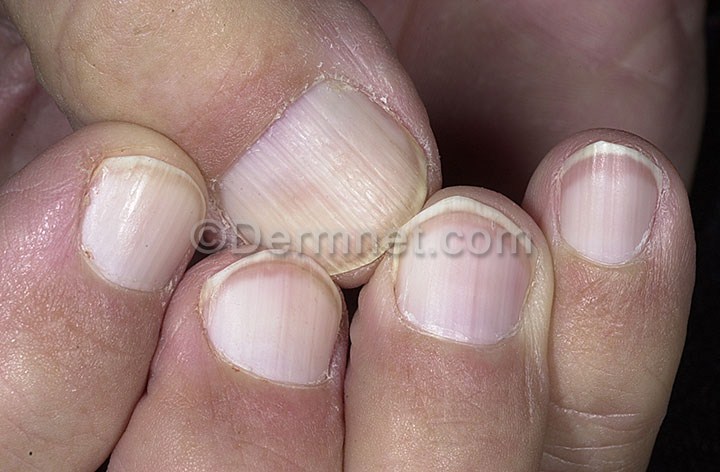
Disease: Nail Fungus and other Nail Disease